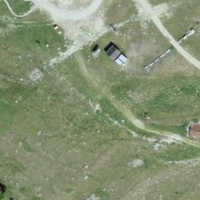
EUNIS habitat code: 26
Species observed at this site:
Nucifraga caryocatactes
Hippocrepis comosa
Achillea millefolium
Motacilla alba